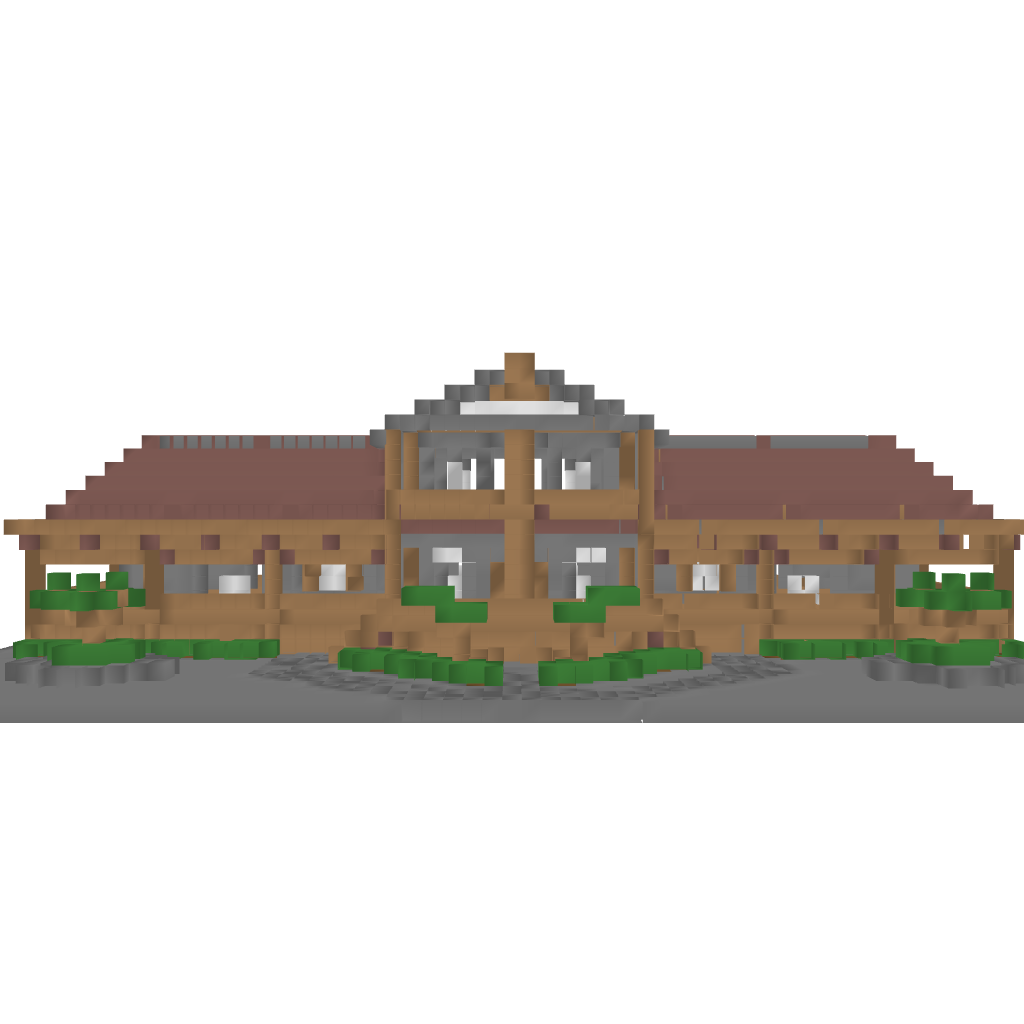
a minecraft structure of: Australian Queenslander House bad low quality